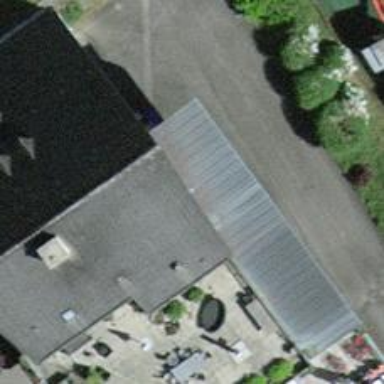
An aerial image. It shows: Restaurant.